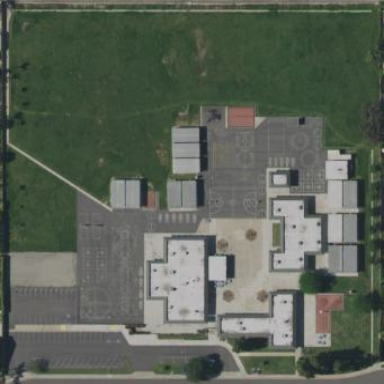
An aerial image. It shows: School.